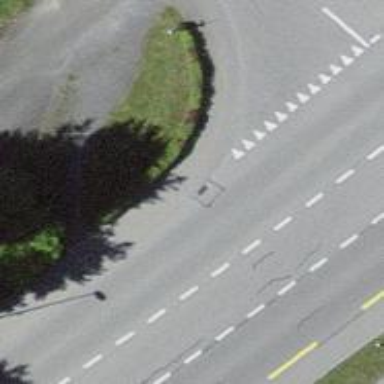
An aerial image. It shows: Sidewalk.